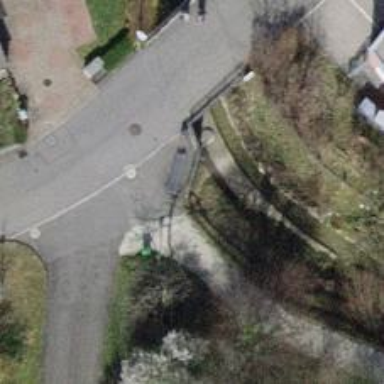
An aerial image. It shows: Bench.